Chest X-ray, AP view. Patient: 58 years old, sex M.
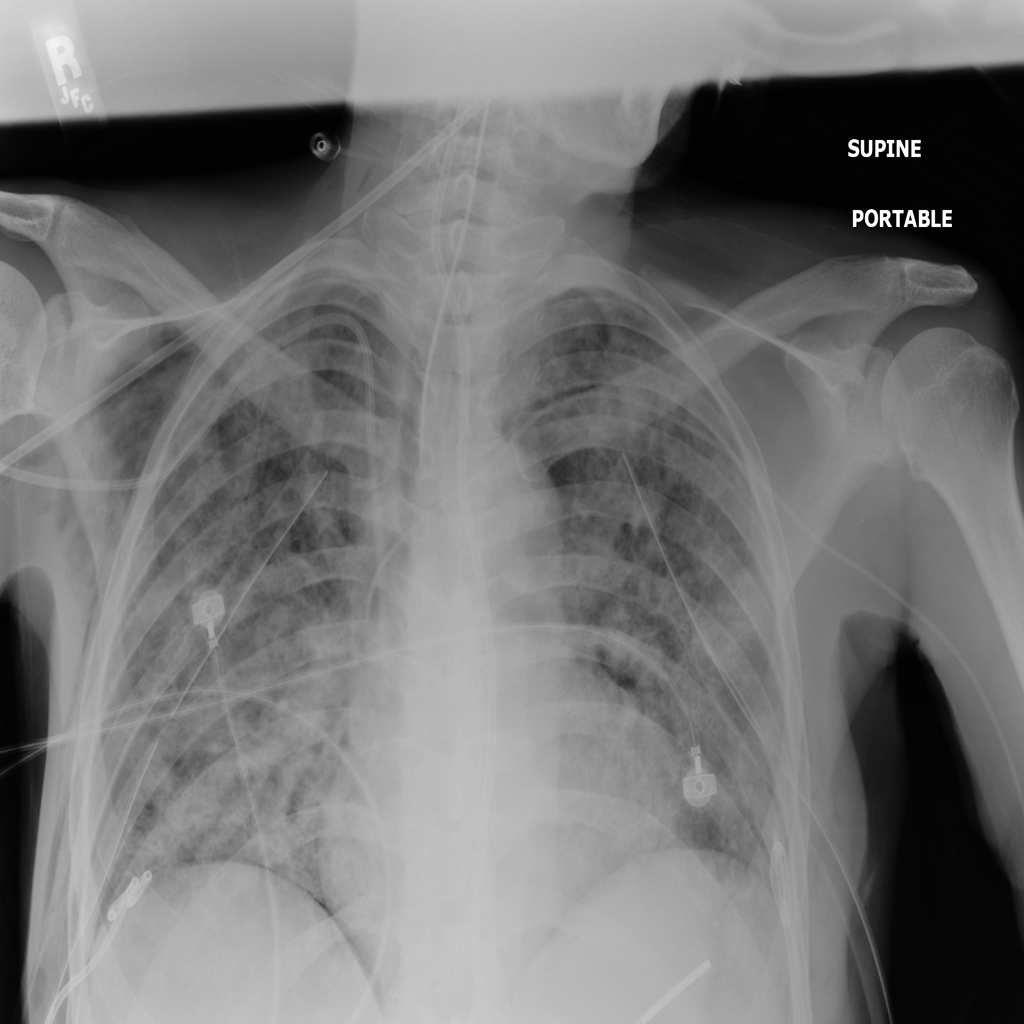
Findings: Emphysema, Pneumothorax